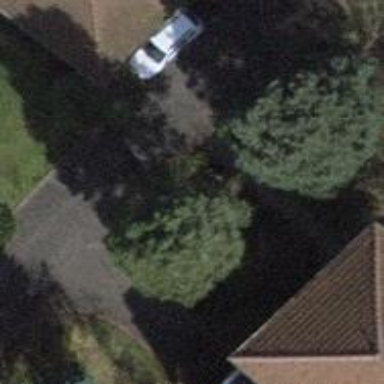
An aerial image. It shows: Evergreen needle-leaved tree.